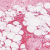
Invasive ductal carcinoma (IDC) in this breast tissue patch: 0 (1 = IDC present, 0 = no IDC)